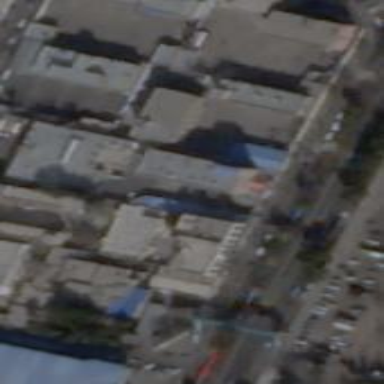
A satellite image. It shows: Educational institution building.